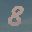
Label: 8